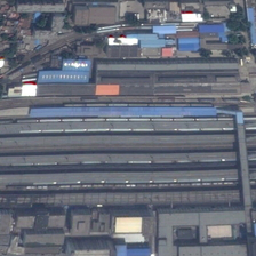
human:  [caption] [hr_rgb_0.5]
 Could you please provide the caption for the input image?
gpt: this is a cargo railway station in grey appearance .

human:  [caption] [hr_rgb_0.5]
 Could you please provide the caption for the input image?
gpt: There are many side-by-side tracks without trains.

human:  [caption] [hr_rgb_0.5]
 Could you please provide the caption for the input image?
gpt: There are many parallel tracks without trains.

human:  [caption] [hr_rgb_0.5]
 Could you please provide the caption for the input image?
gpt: There are many tracks beside the train.

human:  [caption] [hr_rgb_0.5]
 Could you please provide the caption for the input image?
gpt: There are many side-by-side tracks without trains.